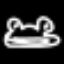
Label: frog